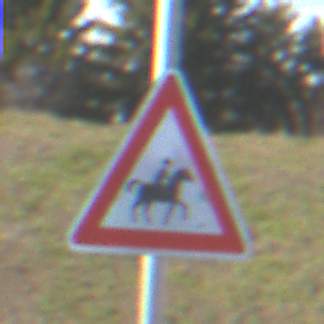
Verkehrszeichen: ReiterLinks
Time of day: MorningAfternoon
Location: Outdoor (Nature)
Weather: PartlyCloudy
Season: NotSpecified
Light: Natural